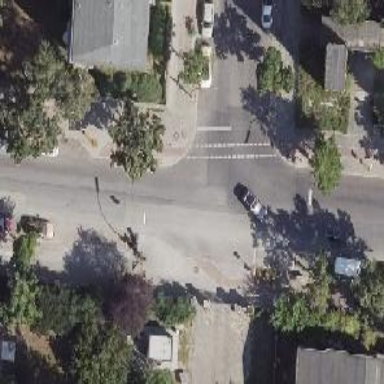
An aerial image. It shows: Residential road with asphalt surface and separate sidewalks on both sides. There are parallel on-street parking lanes on both sides of the road.